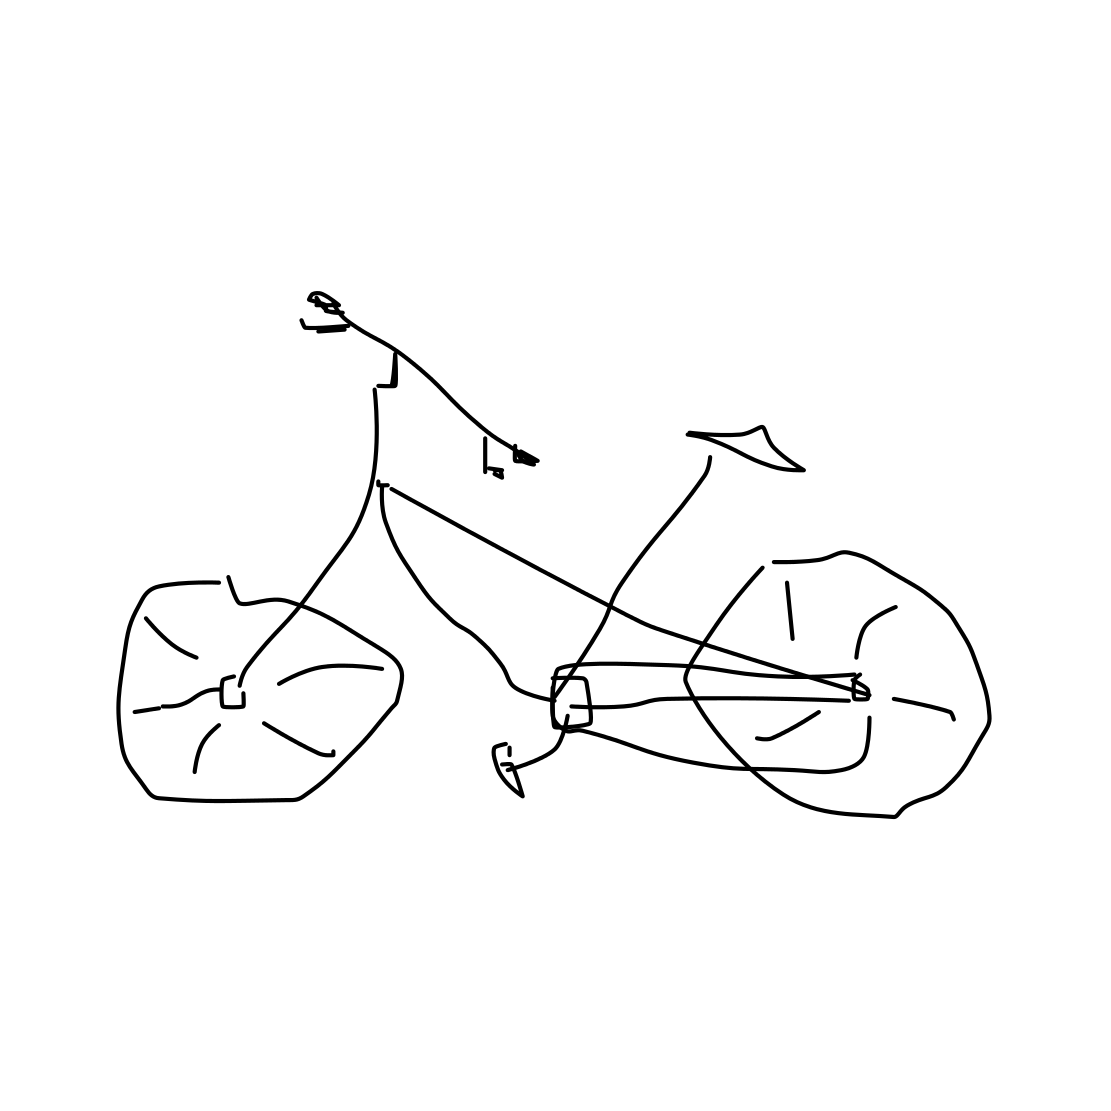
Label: bicycle